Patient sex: F
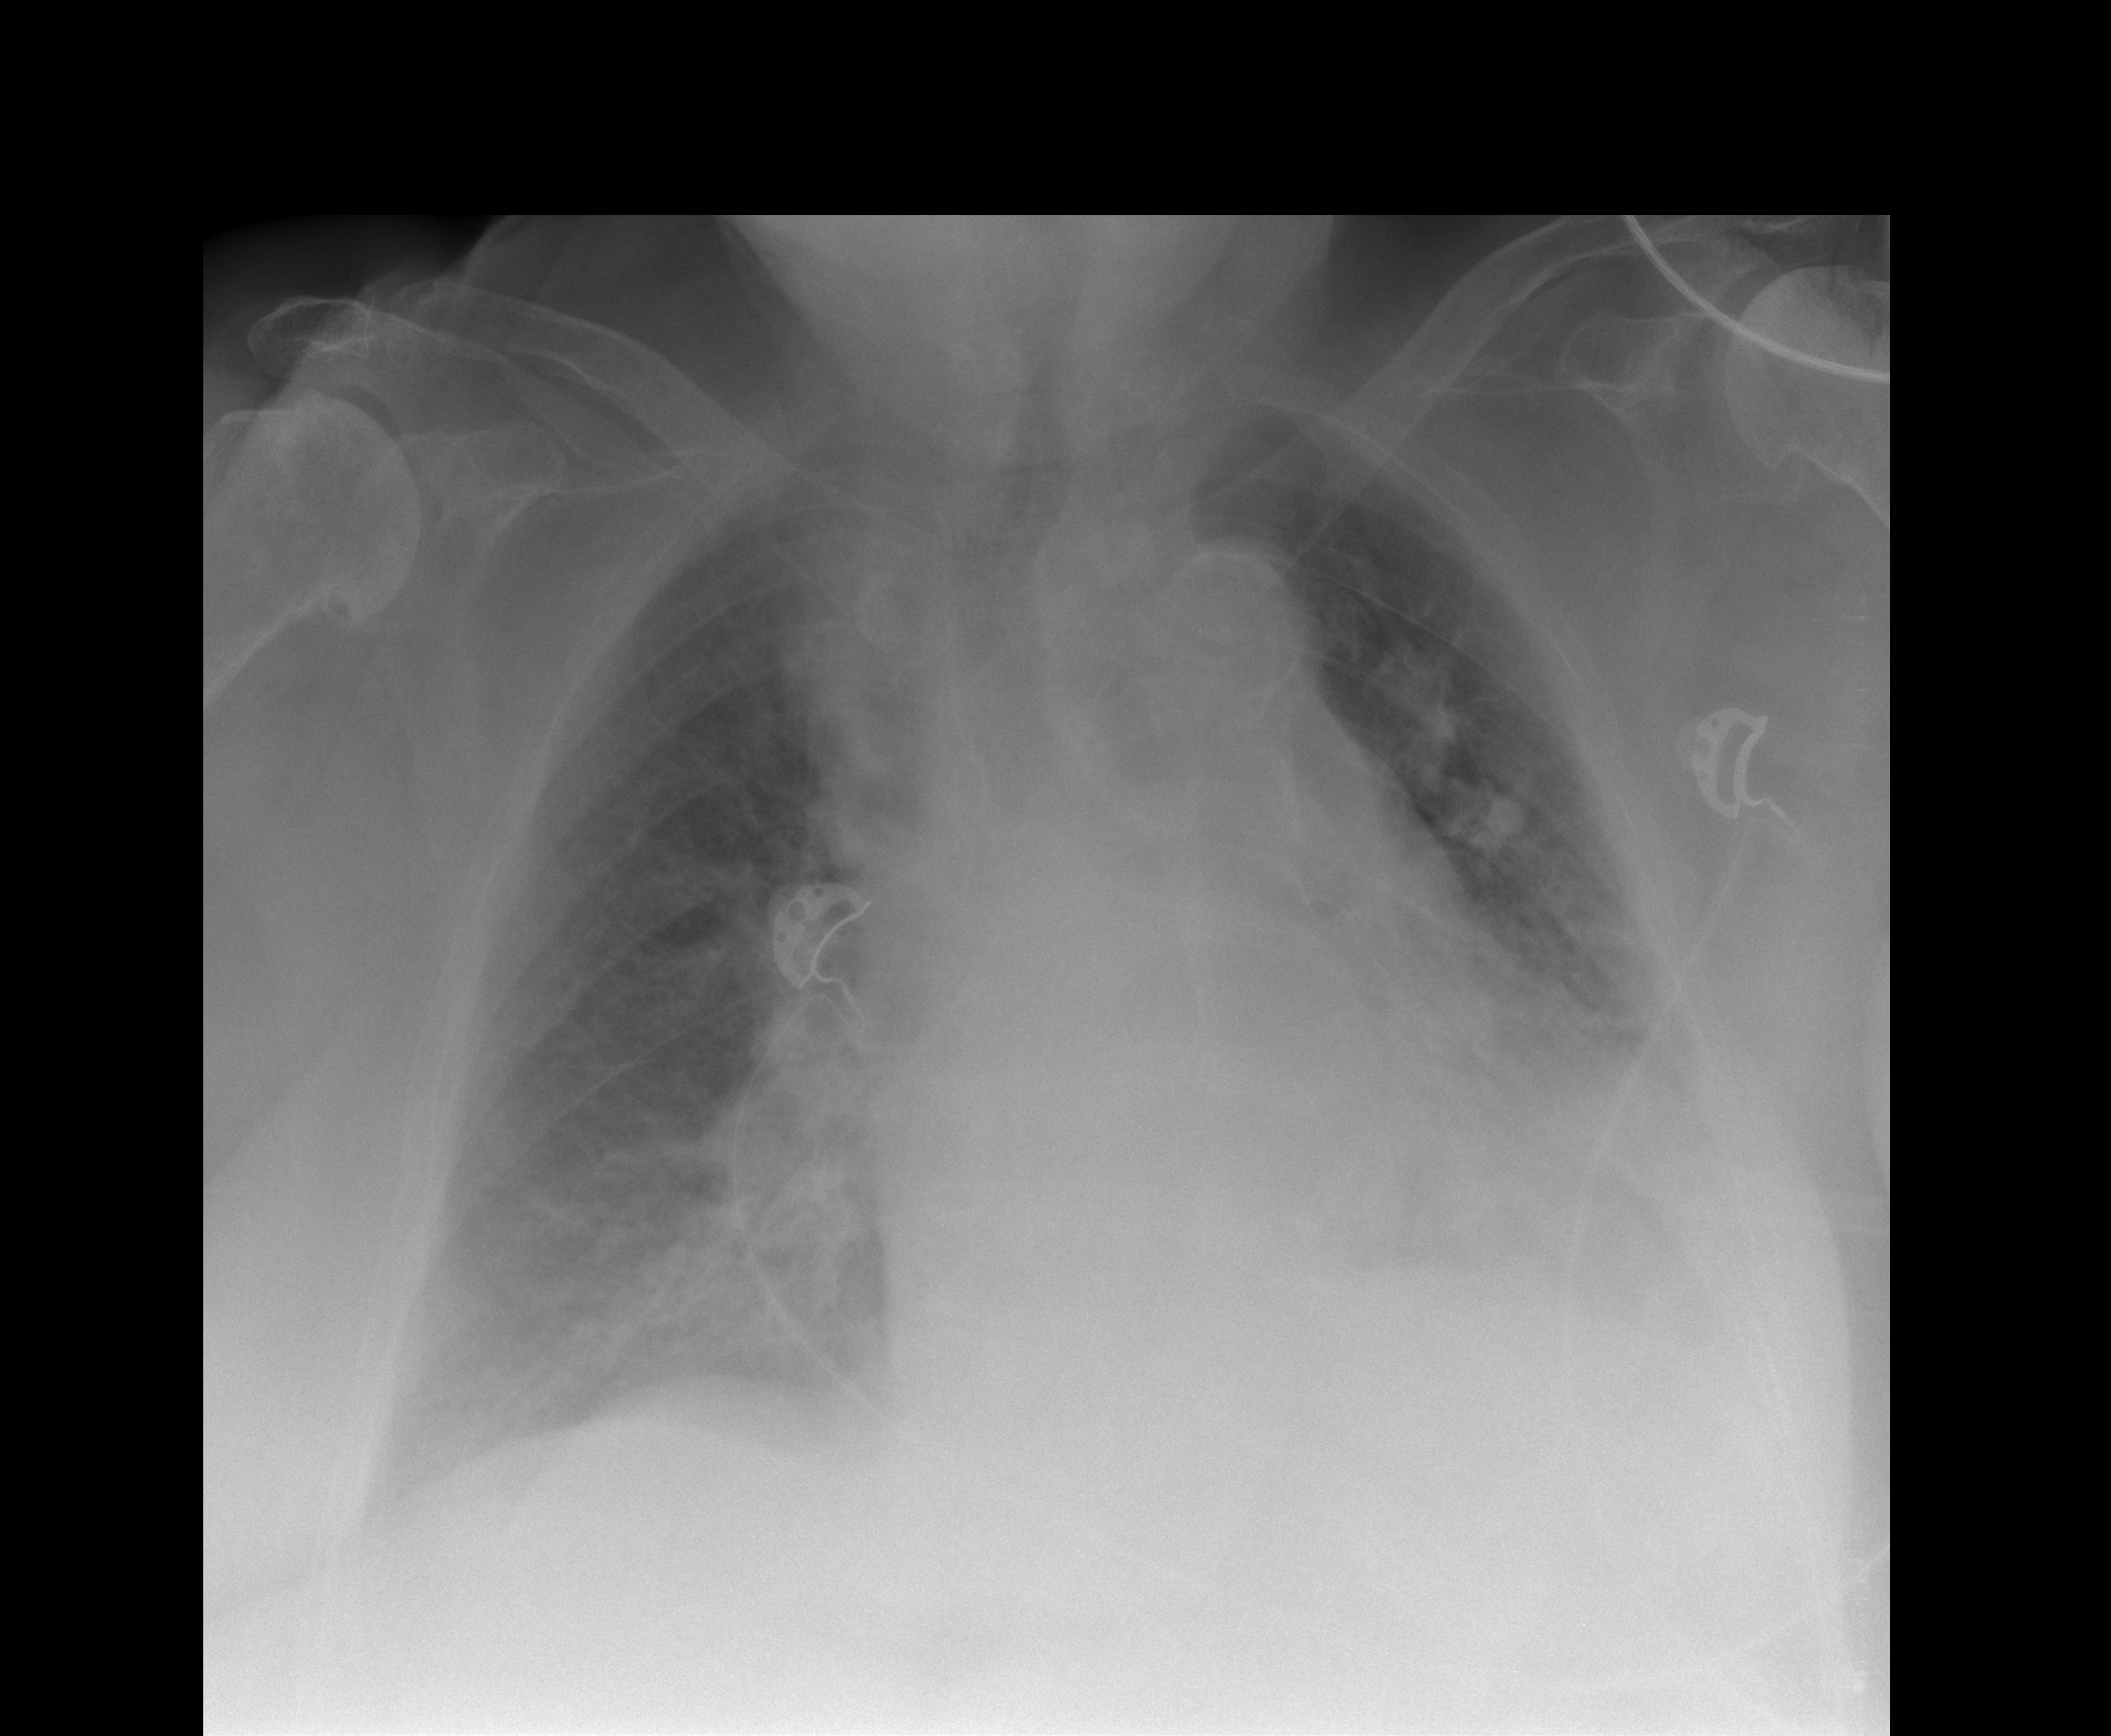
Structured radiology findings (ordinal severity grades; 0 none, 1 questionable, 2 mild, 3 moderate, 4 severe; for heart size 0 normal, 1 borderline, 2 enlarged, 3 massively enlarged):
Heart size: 2
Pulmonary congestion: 2
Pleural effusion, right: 0
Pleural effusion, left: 0
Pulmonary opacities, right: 2
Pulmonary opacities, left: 1
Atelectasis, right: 0
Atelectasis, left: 0